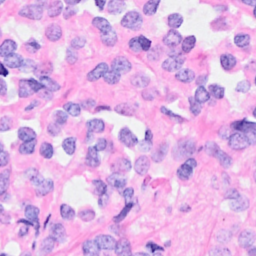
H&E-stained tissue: Breast